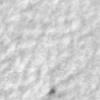
Label: no_change